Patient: sex M, age 35
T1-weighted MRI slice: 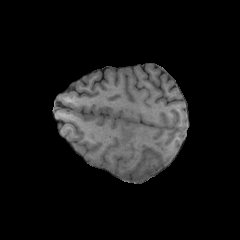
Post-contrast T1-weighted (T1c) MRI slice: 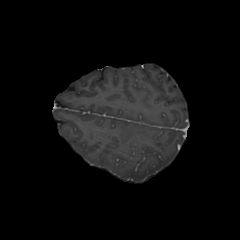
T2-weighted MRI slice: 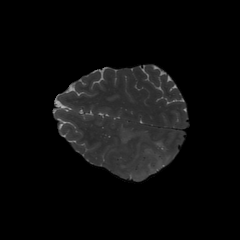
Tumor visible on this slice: yes
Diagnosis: Astrocytoma, IDH-wildtype
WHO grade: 2